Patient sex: F
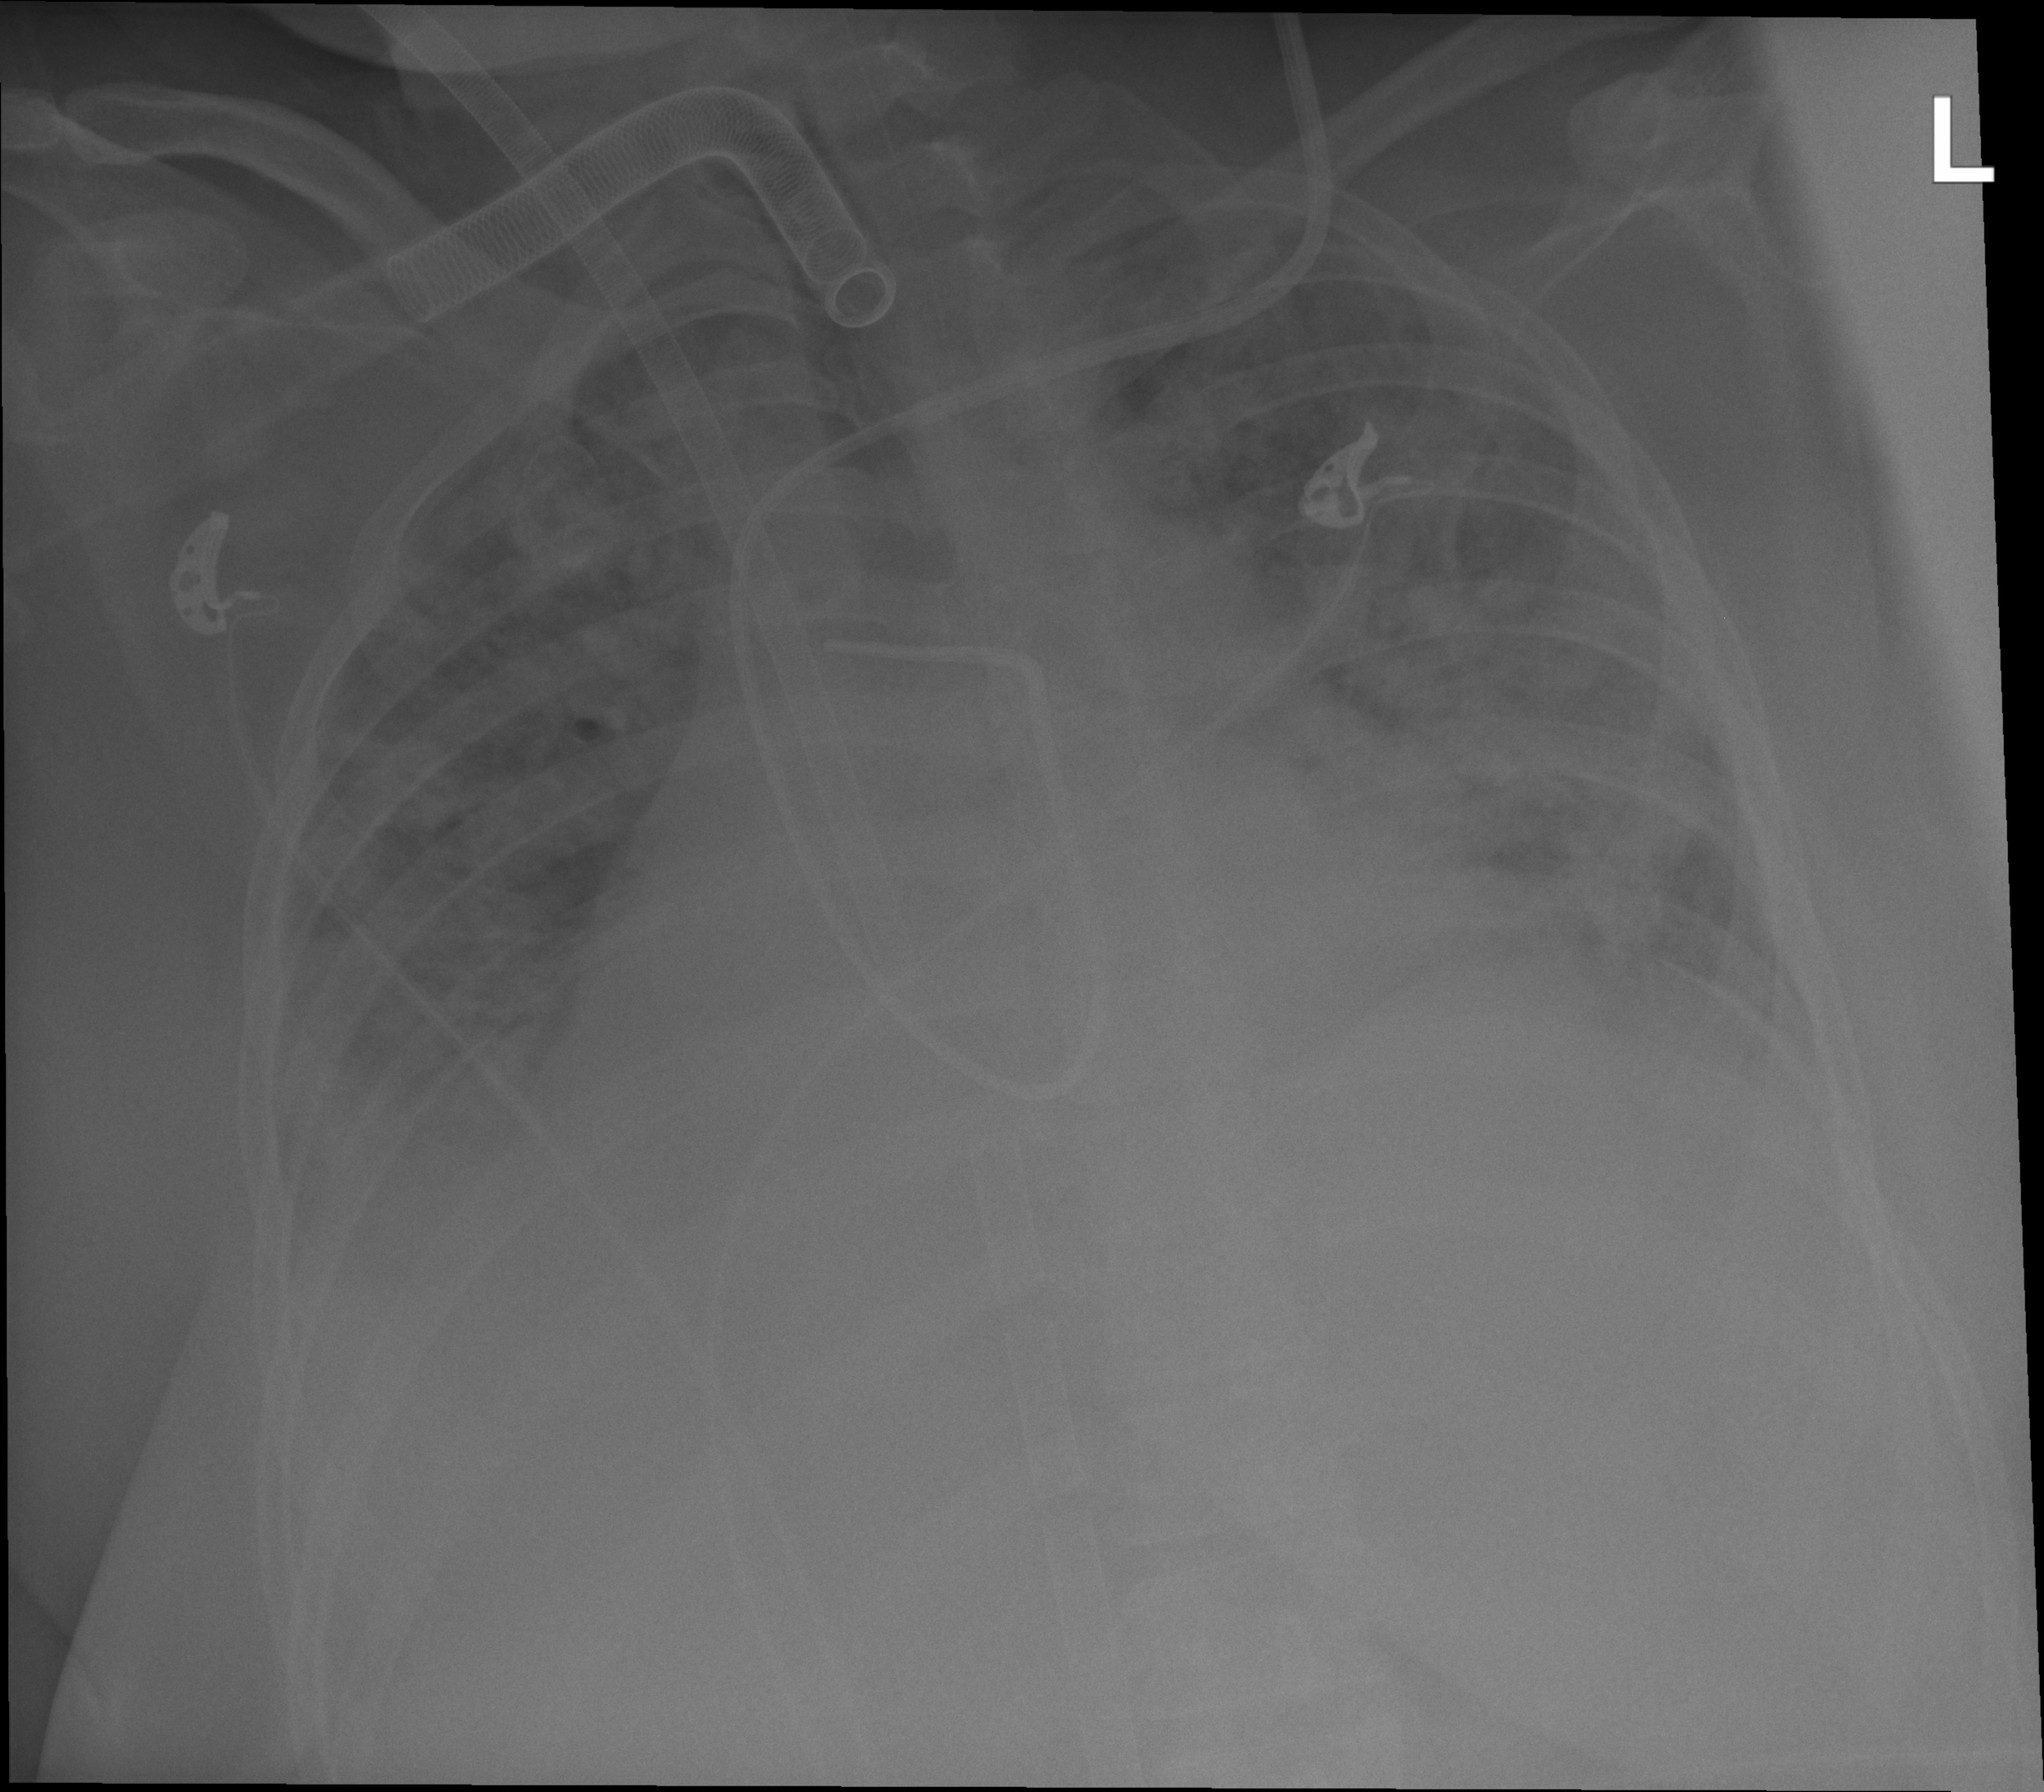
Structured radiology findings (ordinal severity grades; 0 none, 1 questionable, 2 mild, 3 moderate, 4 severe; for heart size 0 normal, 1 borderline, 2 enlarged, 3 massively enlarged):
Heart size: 2
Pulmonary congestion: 2
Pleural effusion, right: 2
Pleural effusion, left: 1
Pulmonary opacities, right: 4
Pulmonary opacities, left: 4
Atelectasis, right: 3
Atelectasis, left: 3